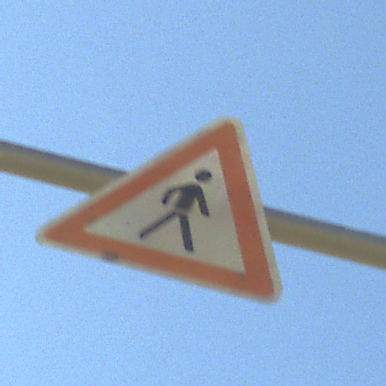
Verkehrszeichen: FussgaengerLinks
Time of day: MorningAfternoon
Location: Outdoor (Nature)
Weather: PartlyCloudy
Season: NotSpecified
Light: Natural